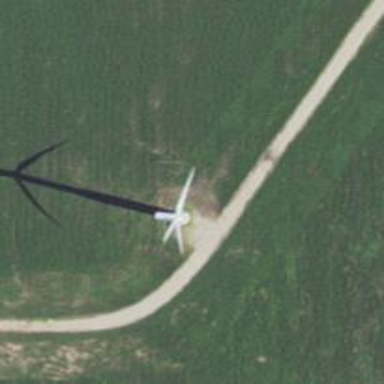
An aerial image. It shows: Wind turbine power generator.